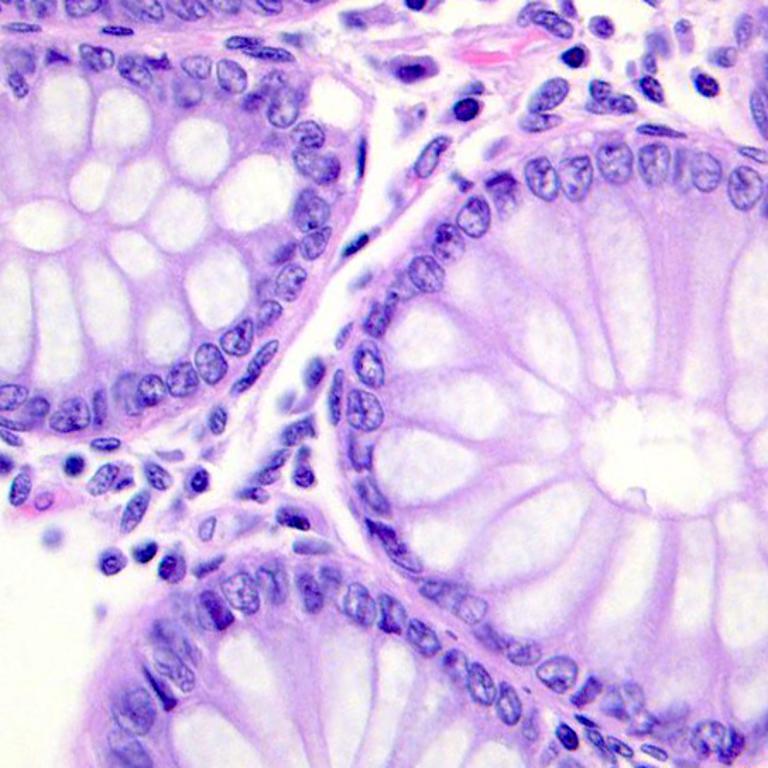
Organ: colon
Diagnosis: benign